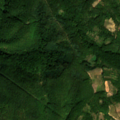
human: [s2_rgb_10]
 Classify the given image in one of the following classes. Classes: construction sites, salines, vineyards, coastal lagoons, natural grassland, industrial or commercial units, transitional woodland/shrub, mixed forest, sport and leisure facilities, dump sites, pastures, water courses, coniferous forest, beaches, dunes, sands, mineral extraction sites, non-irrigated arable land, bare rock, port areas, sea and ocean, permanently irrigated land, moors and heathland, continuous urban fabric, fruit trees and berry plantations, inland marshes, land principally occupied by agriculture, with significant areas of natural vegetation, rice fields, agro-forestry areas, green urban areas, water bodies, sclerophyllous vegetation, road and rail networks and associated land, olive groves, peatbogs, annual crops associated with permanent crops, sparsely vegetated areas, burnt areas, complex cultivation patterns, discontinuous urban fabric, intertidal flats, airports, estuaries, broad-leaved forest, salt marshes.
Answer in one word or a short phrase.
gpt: complex cultivation patterns, land principally occupied by agriculture, with significant areas of natural vegetation, broad-leaved forest